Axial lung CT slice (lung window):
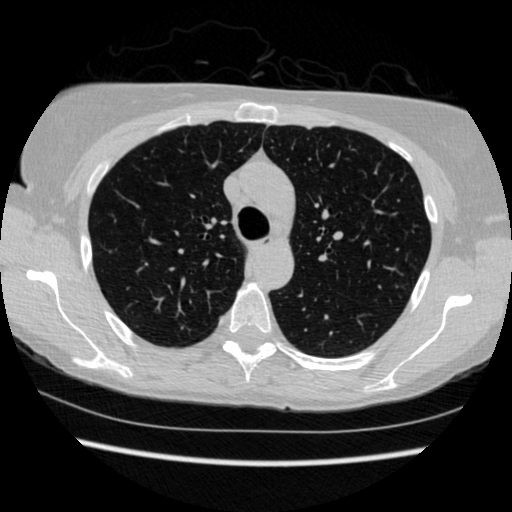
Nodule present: no